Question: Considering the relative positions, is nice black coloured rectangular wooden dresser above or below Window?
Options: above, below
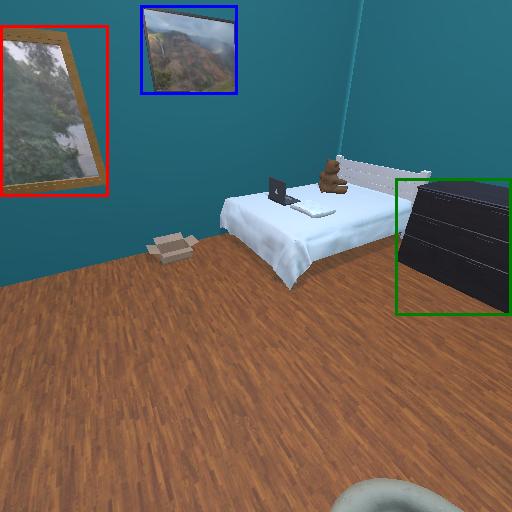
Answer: above